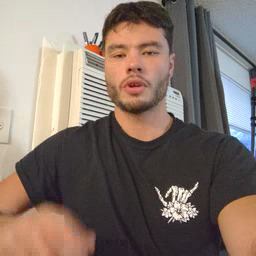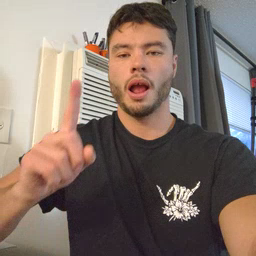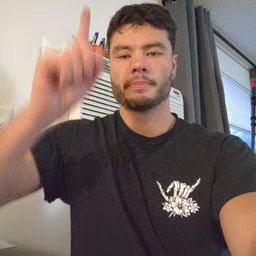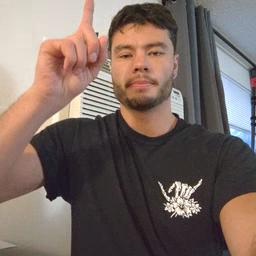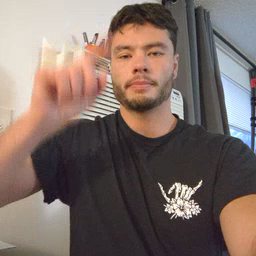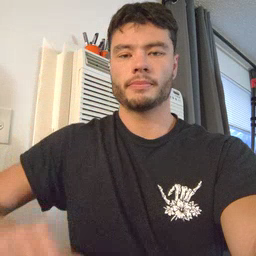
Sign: up